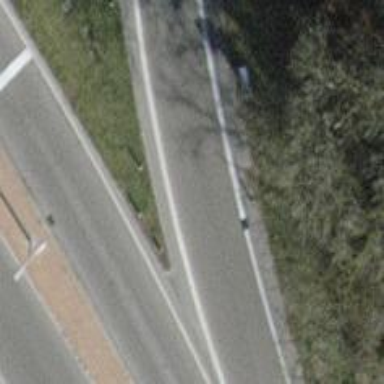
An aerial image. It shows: Motorroad with trunk link.